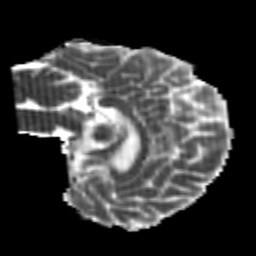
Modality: MD
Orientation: sagittal
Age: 21
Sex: male
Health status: healthy
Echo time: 0.074 s